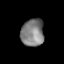
Tissue: prostate
Cell type: T cells
Senescence score: 0.8253
Nuclear area (px): 616
Mean DAPI intensity: 127.088